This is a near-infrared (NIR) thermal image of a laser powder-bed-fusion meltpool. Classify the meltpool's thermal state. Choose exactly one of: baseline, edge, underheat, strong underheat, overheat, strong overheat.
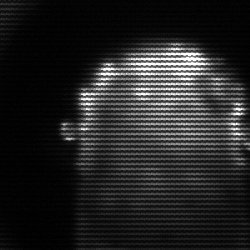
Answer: baseline